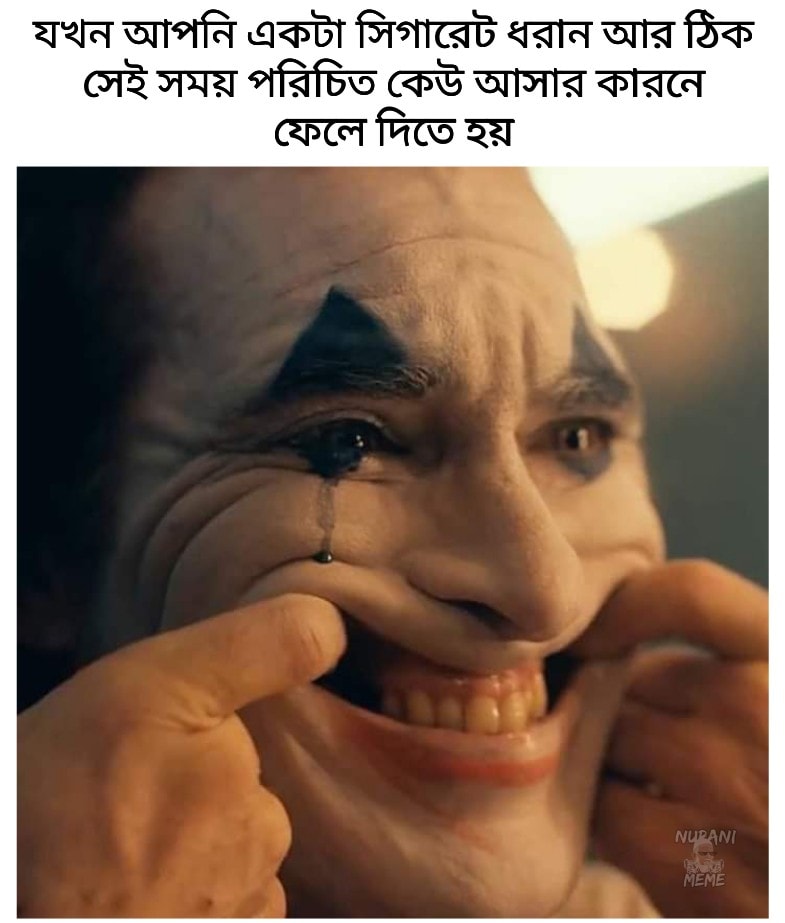
Text: যখন আপনি একটা সিগারেট ধরান আর ঠিক সেই সময় পরিচিত কেউ আসার কারনে ফেলে দিতে হয়
Label: Non Hate